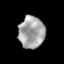
Tissue: prostate
Cell type: T cells
Senescence score: 0.7134
Nuclear area (px): 809
Mean DAPI intensity: 163.797